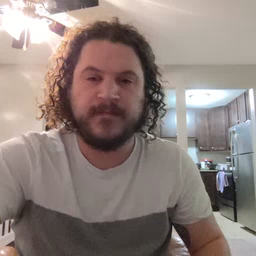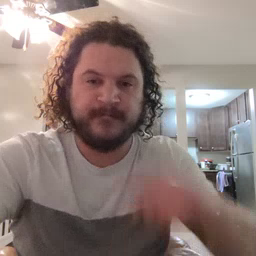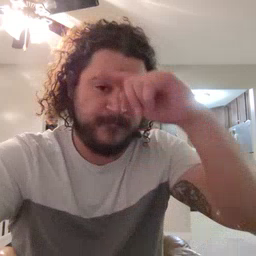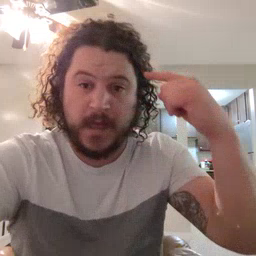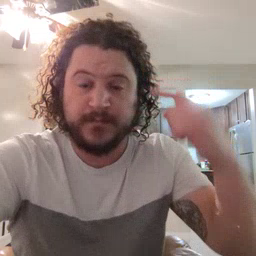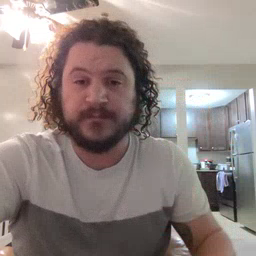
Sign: black